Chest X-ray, AP view. Patient: 54 years old, sex M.
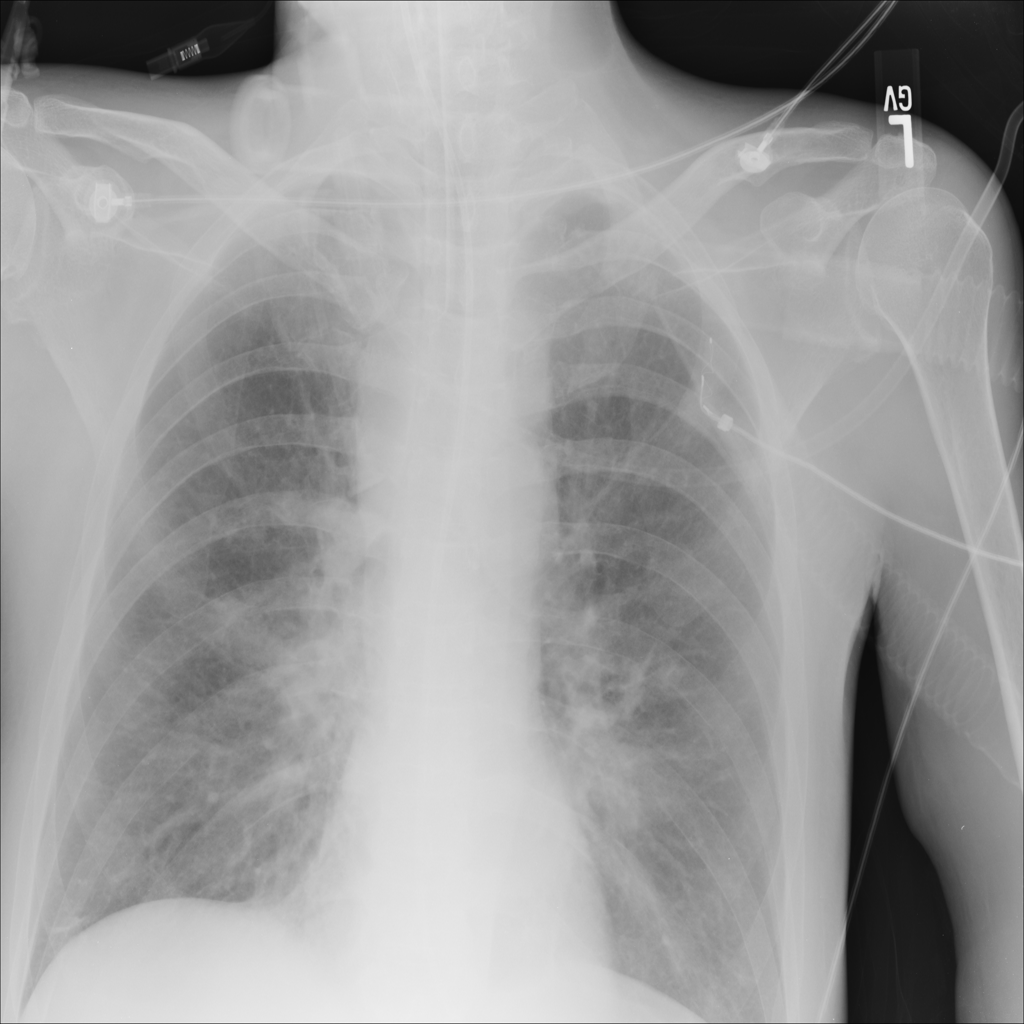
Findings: No Finding